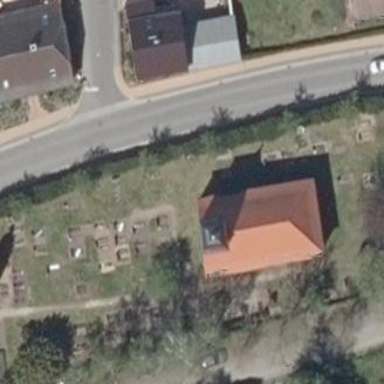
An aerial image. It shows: Graveyard.